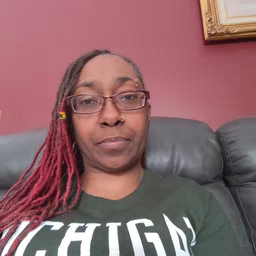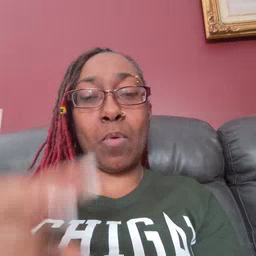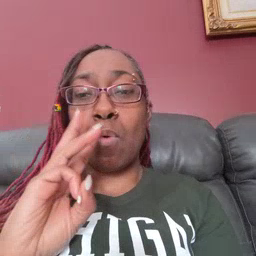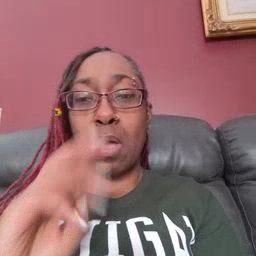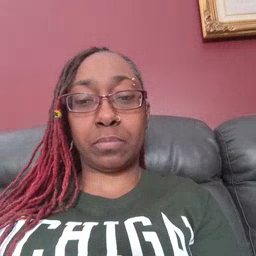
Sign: water